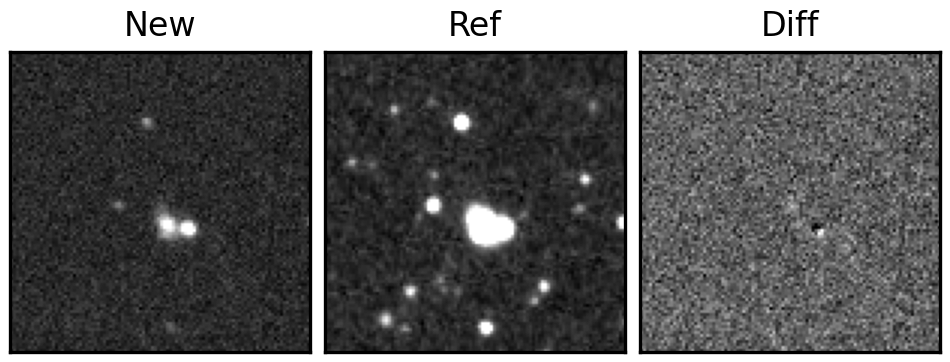
Label: real